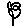
Label: flower